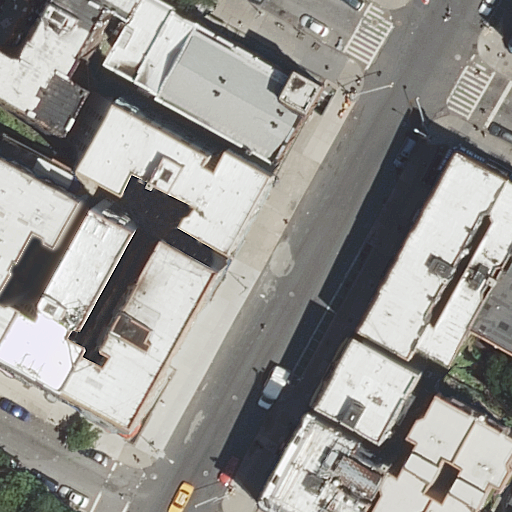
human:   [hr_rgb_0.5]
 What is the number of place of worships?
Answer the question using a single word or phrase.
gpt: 1

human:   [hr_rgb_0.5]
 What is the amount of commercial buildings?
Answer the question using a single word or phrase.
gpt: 0

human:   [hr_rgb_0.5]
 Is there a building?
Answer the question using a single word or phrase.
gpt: yes

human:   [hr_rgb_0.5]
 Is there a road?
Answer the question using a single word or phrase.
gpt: yes

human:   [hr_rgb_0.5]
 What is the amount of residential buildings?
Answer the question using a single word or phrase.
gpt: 14

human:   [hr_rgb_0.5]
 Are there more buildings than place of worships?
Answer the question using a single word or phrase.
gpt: yes

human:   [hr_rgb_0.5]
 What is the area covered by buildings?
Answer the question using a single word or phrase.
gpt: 4634m2

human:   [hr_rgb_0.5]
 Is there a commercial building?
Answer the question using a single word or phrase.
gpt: no

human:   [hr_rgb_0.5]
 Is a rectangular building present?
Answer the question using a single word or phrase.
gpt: yes

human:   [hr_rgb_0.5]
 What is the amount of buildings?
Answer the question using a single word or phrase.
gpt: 15

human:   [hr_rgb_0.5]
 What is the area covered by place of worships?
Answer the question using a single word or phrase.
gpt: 579m2

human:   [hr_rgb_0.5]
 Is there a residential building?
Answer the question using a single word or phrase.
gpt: yes

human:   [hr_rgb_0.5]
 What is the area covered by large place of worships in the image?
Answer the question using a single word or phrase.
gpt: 579m2

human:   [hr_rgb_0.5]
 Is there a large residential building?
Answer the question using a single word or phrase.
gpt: yes

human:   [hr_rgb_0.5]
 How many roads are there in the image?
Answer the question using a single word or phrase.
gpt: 3

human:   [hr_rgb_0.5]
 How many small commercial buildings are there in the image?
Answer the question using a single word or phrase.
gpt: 0

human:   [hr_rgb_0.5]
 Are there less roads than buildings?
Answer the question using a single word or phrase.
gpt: yes

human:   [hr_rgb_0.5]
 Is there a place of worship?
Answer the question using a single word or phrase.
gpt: yes

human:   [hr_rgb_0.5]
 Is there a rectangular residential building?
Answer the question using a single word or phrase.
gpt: yes

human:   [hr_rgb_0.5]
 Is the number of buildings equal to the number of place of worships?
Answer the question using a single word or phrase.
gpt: no

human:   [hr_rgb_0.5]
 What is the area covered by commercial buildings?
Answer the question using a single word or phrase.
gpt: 0m2

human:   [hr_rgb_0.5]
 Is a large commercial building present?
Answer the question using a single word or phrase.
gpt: no

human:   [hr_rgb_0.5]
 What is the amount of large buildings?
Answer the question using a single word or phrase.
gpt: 3

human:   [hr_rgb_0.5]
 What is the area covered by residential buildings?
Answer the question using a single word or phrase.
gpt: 4054m2

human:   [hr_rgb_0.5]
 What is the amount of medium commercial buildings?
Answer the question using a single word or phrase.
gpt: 0

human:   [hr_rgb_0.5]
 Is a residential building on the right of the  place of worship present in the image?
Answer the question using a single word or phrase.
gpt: yes

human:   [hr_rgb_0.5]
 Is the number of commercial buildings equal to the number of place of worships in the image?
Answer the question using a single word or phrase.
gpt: no

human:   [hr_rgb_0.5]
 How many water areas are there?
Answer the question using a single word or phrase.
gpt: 0

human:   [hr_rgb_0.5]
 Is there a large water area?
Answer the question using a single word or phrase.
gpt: no

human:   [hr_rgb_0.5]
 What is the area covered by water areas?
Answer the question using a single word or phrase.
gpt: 0m2

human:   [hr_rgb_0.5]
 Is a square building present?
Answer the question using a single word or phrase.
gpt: no

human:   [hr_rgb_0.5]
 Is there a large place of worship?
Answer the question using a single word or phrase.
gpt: yes

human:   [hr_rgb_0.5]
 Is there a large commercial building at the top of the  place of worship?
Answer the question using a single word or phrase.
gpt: no

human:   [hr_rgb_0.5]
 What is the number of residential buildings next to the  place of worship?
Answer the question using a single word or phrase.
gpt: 14

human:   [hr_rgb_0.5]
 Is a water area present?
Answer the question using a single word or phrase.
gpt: no

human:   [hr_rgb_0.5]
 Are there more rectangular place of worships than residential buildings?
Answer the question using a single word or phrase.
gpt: no

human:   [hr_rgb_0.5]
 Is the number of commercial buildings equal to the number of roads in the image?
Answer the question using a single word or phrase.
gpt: no

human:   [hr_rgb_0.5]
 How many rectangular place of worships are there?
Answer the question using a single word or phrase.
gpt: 0

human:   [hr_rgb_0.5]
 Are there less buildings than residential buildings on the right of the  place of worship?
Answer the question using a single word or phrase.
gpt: no

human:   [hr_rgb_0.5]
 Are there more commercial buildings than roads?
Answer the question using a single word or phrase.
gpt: no

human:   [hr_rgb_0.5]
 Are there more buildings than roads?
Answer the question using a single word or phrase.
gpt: yes

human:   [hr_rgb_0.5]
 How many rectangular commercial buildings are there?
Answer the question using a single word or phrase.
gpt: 0

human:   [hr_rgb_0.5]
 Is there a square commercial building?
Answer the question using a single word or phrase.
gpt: no

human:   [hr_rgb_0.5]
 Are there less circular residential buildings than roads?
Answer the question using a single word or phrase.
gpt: yes

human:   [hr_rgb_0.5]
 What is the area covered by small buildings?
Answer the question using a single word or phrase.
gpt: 86m2

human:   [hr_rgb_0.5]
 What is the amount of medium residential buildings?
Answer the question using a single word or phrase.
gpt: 10

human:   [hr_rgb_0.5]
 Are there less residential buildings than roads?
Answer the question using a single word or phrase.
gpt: no

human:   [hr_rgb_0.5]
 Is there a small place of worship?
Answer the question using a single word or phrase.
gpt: no

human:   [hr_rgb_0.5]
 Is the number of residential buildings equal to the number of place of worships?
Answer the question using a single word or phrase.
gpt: no

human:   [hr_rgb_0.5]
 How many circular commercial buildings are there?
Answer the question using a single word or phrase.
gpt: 0

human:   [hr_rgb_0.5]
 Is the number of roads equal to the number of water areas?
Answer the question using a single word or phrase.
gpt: no

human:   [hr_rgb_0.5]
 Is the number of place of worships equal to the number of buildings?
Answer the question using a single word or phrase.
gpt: no

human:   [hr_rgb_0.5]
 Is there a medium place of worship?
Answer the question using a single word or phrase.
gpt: no

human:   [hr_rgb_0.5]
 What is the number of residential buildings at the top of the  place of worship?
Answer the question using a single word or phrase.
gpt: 1

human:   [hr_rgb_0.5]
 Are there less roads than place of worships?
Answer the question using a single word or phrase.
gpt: no

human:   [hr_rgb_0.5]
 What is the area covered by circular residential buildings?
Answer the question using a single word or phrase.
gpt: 0m2

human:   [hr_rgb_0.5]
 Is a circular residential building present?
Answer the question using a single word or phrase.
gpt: no

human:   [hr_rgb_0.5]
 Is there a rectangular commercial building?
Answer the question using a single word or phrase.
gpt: no

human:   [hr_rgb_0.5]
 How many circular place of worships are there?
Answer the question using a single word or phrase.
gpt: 0

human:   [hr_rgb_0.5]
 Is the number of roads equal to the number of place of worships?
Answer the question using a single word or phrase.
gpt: no

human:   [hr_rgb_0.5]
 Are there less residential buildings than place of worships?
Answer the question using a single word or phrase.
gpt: no

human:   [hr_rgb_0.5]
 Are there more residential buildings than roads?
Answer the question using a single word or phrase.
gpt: yes

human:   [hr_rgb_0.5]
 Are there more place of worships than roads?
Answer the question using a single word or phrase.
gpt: no

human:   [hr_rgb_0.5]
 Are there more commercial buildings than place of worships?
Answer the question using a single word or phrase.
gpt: no